Field crop: maize
Growth stage: 2
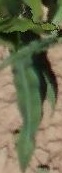
Species: maize